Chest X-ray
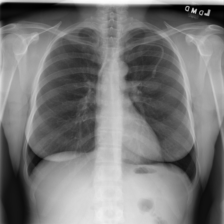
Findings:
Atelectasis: negative
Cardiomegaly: negative
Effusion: negative
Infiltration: negative
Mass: negative
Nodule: negative
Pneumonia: negative
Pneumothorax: negative
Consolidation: negative
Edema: negative
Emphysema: negative
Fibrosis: negative
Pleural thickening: negative
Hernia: negative